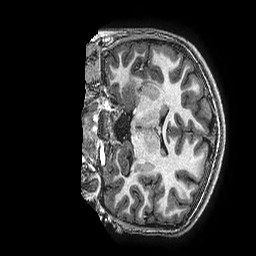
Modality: T1w
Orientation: coronal
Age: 11
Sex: female
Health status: ill
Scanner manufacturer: ge
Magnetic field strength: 3 T
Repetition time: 0.00766 s
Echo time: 0.003476 s